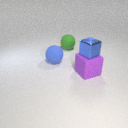
large purple rubber cube in front of large green rubber sphere